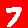
Digit: 7